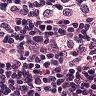
Metastatic tissue present: yes